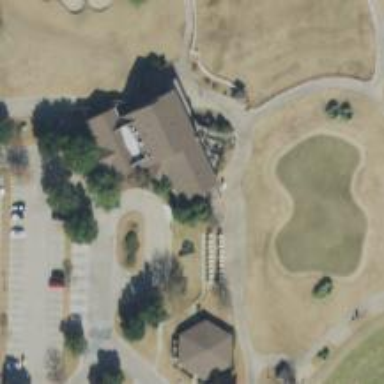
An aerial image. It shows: Golf cartpath that is also road path.